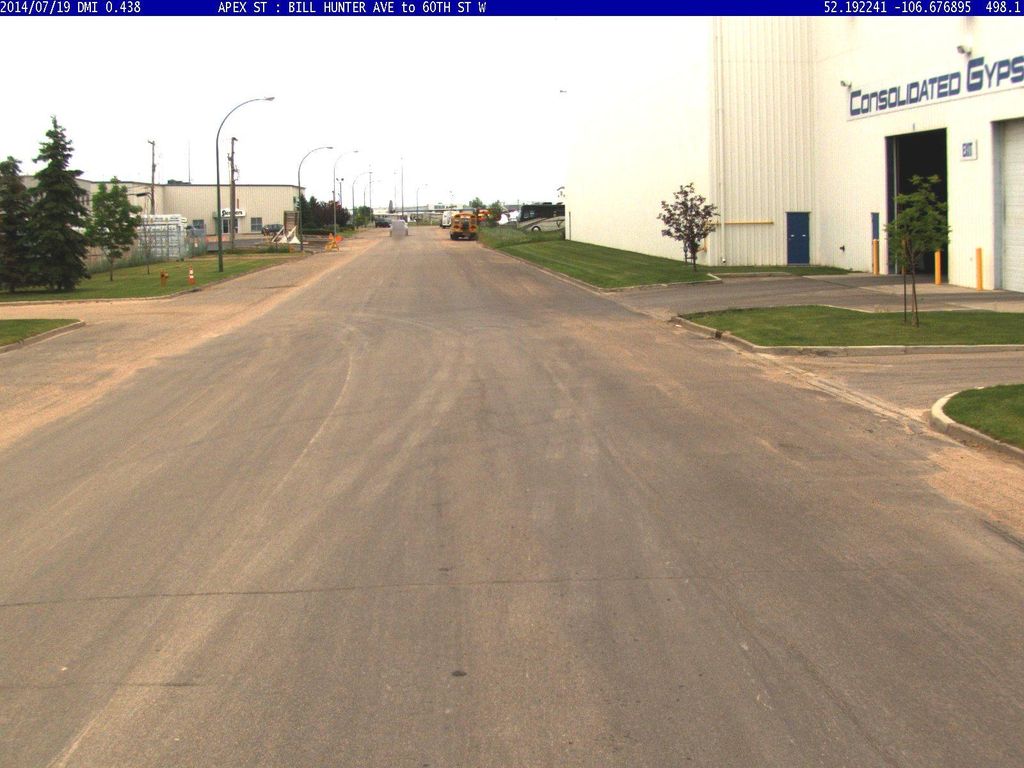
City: saskatoon